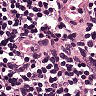
Metastatic tissue present: no